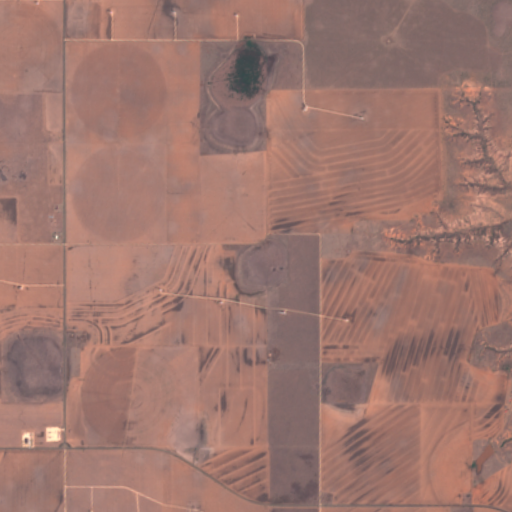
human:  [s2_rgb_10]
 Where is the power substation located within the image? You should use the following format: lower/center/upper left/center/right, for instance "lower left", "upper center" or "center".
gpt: The power substation is located in the lower left of the image.
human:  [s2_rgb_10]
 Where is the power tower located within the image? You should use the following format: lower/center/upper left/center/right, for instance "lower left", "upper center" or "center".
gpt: The power tower is located in the lower left of the image.
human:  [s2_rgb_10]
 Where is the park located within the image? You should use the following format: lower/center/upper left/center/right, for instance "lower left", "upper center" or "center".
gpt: There is no park in the image.